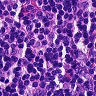
Metastatic tissue present: no